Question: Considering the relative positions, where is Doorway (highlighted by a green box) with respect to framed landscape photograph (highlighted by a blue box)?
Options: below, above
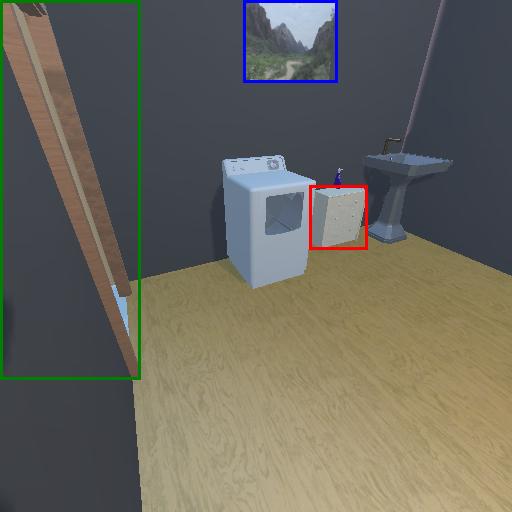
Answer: below